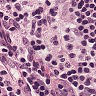
Metastatic tissue present: no